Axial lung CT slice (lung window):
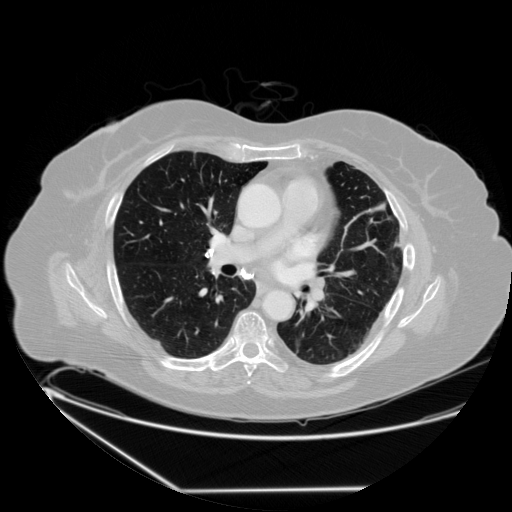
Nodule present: no